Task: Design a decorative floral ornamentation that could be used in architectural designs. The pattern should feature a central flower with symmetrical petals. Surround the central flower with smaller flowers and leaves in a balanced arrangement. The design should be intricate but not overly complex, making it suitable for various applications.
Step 1317:
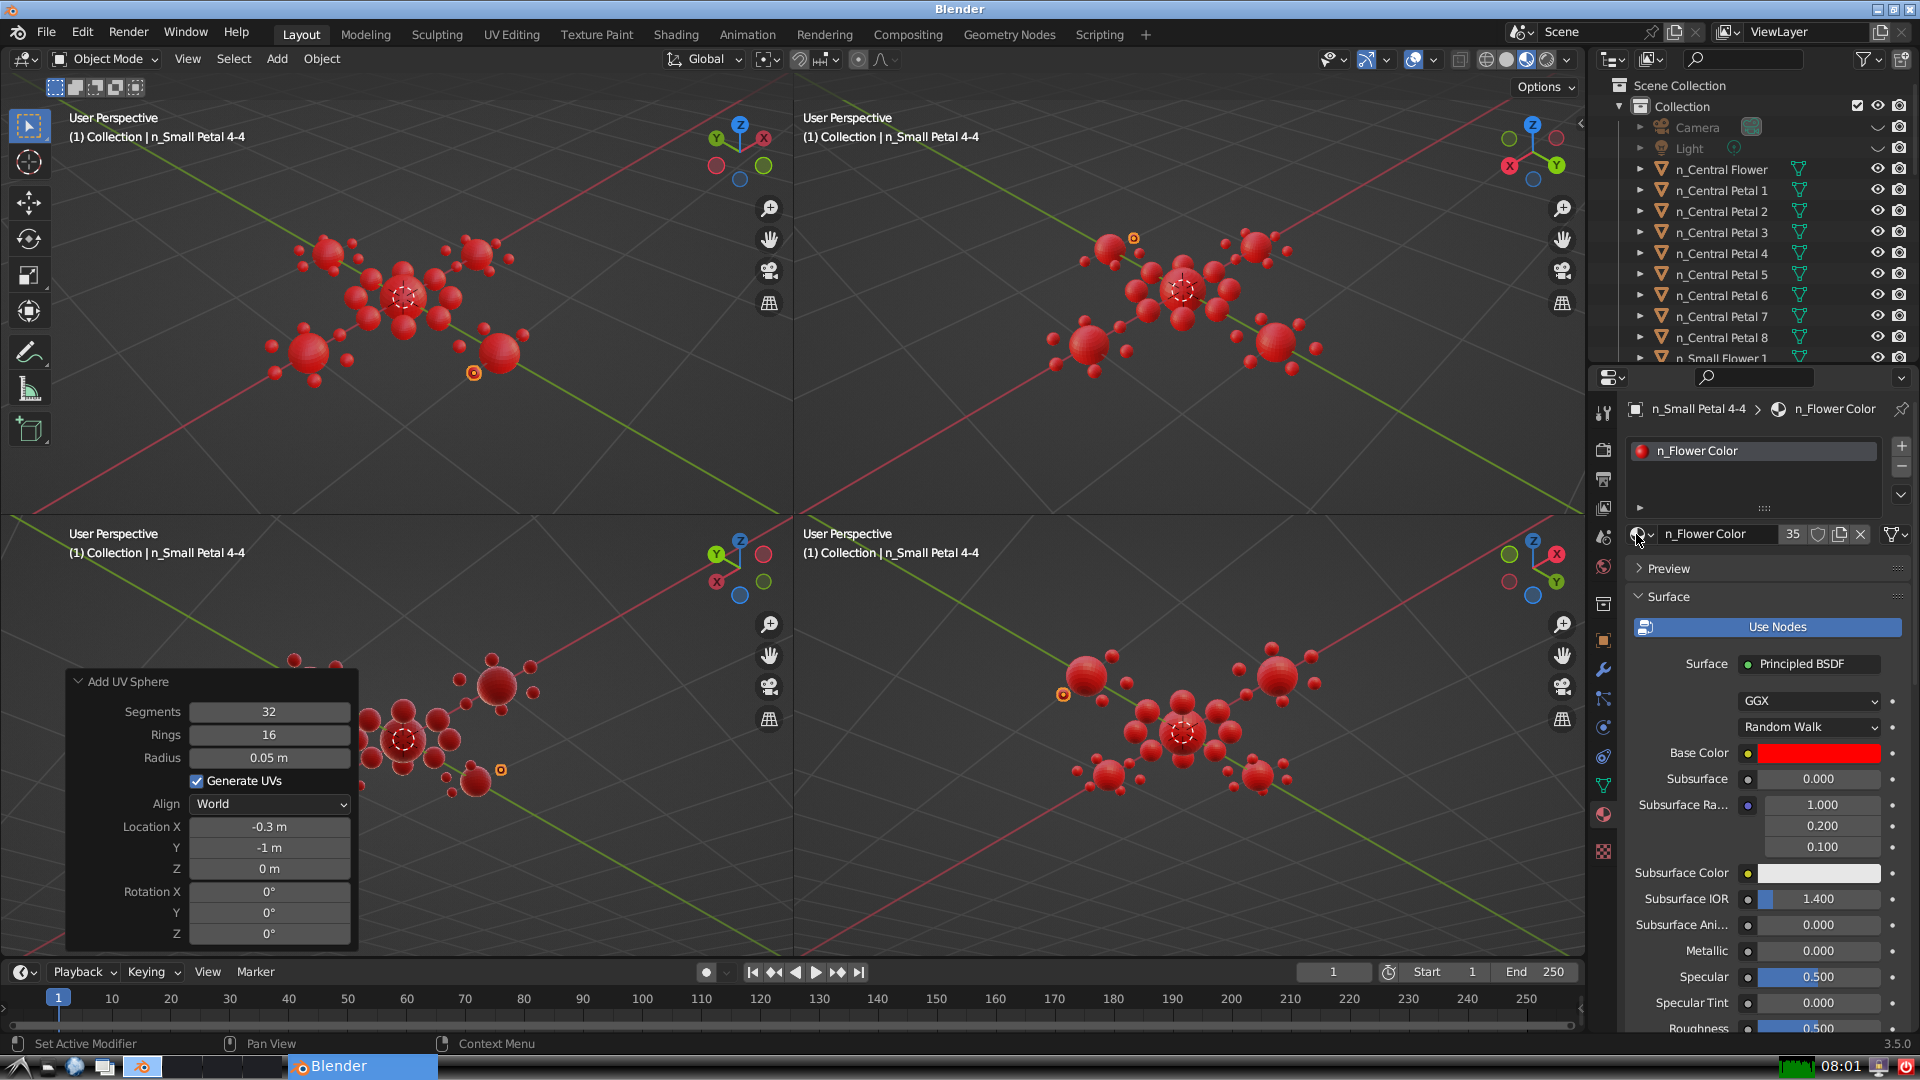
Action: {"mouse_move": [278, 58]}